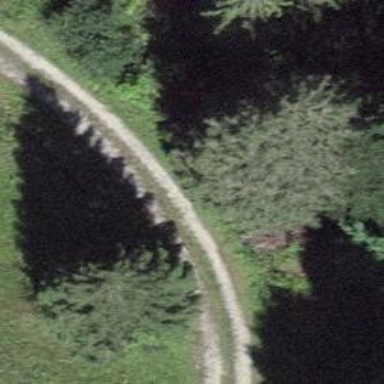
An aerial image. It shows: Gravel track with track type of grade3.